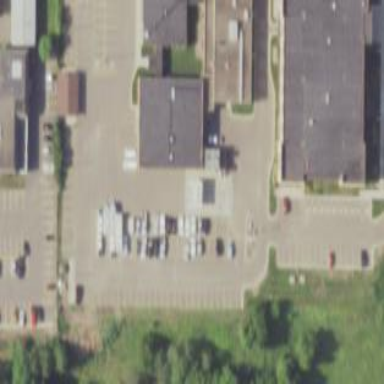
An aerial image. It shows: Government office building.